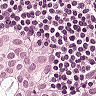
Metastatic tissue present: yes